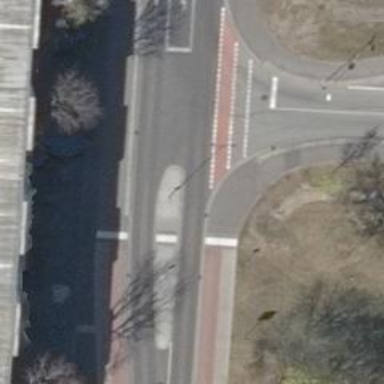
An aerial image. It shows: Unmarked crossing with pedestrian island.